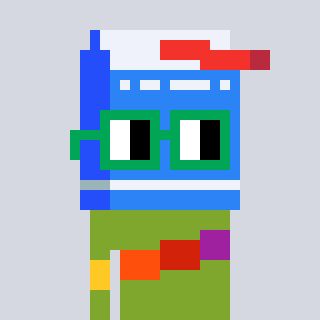
a pixel art character with square green glasses, a milk-shaped head and a slimegreen-colored body on a cool background